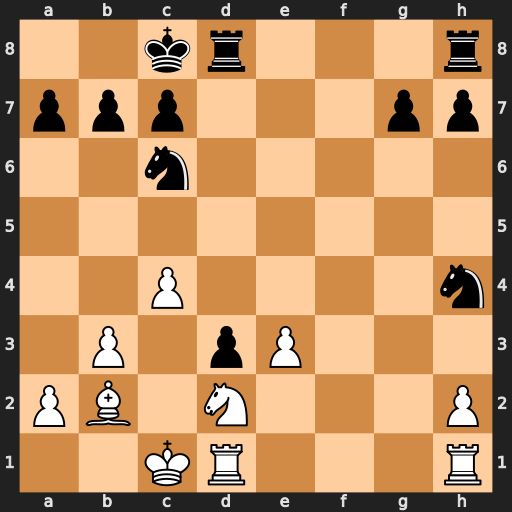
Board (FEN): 2kr3r/ppp3pp/2n5/8/2P4n/1P1pP3/PB1N3P/2KR3R
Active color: w
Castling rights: -
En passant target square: -
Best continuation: Bxg7 Rhg8 Bf6 Nf5 Bxd8